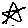
Label: star